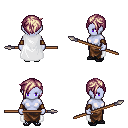
a pixel art fantasy rpg character, female body template, dark elf, purple skin, white cape, robe skirt, white blonde pixie cut hairstyle, cloth bracers, ghillies, spear, four views (front, back, left, right), 2x2 character sprite sheet, small pixel art, hard edges, no anti-aliasing